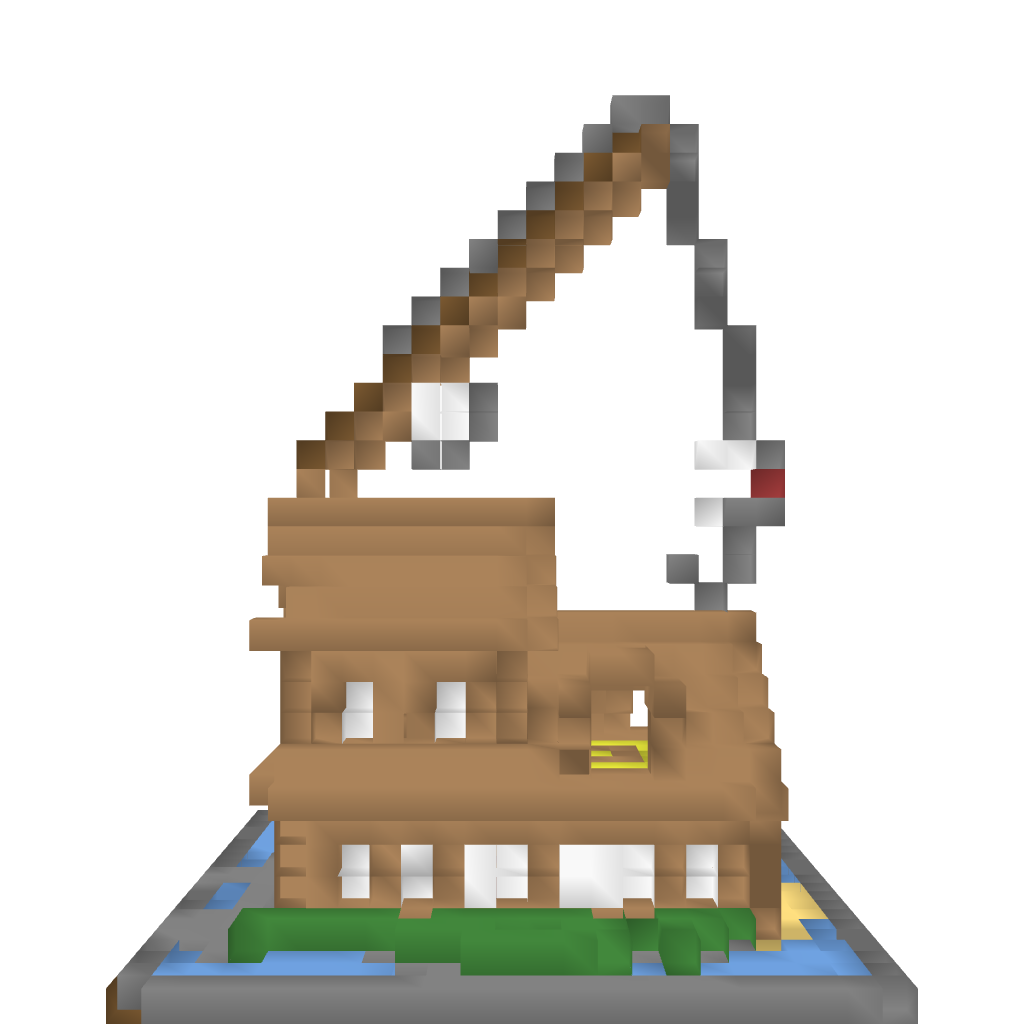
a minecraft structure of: Fishing lodge high quality